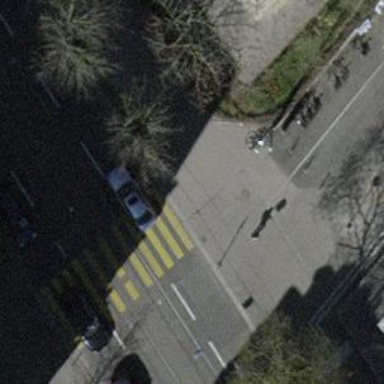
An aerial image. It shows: Kerb serving as barrier.